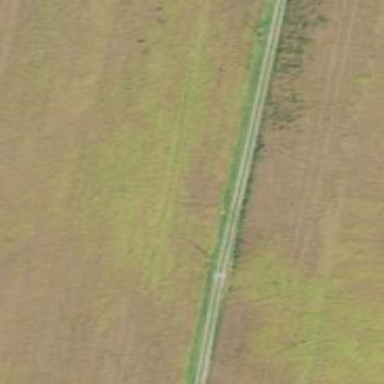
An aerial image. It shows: Simple road.